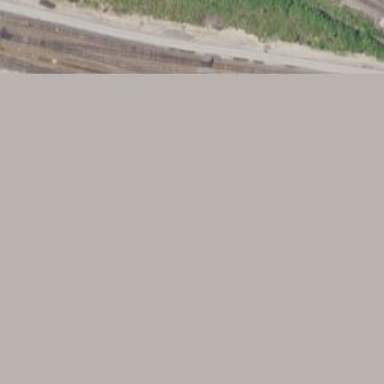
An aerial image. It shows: Railway yard used for servicing trains.